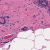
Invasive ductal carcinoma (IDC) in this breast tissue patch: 0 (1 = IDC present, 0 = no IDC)